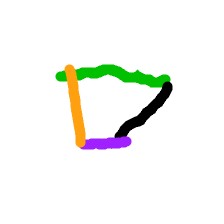
Shape: trapezoid